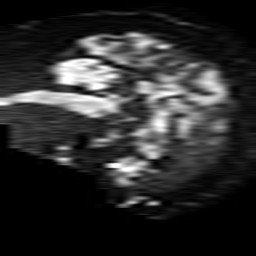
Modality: TRACE
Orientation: sagittal
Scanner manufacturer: philips
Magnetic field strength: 1.5 T
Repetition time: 3.882 s
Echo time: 0.09873 s